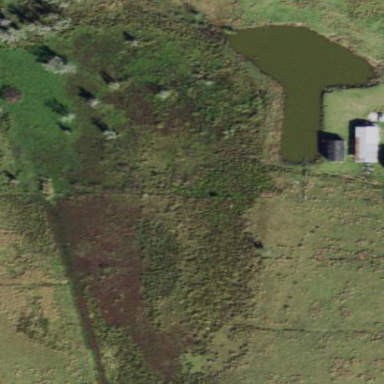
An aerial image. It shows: Marshy wetland area.